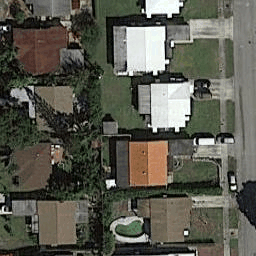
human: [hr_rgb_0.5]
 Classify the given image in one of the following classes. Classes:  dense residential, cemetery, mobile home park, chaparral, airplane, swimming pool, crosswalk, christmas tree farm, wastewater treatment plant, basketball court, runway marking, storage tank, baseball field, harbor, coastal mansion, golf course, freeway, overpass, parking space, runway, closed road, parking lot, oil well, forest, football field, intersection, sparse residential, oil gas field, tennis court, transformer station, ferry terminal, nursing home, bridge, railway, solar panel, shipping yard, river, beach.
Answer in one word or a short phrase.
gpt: dense residential